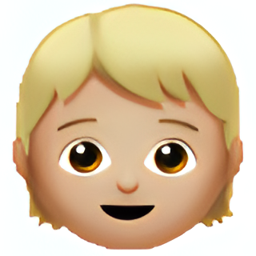
Name: child
Emoji: 🧒🏼
Group: People & Body
Sub-group: person